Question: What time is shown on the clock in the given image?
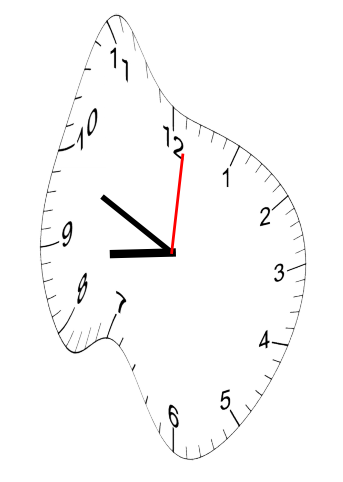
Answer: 08:49:01